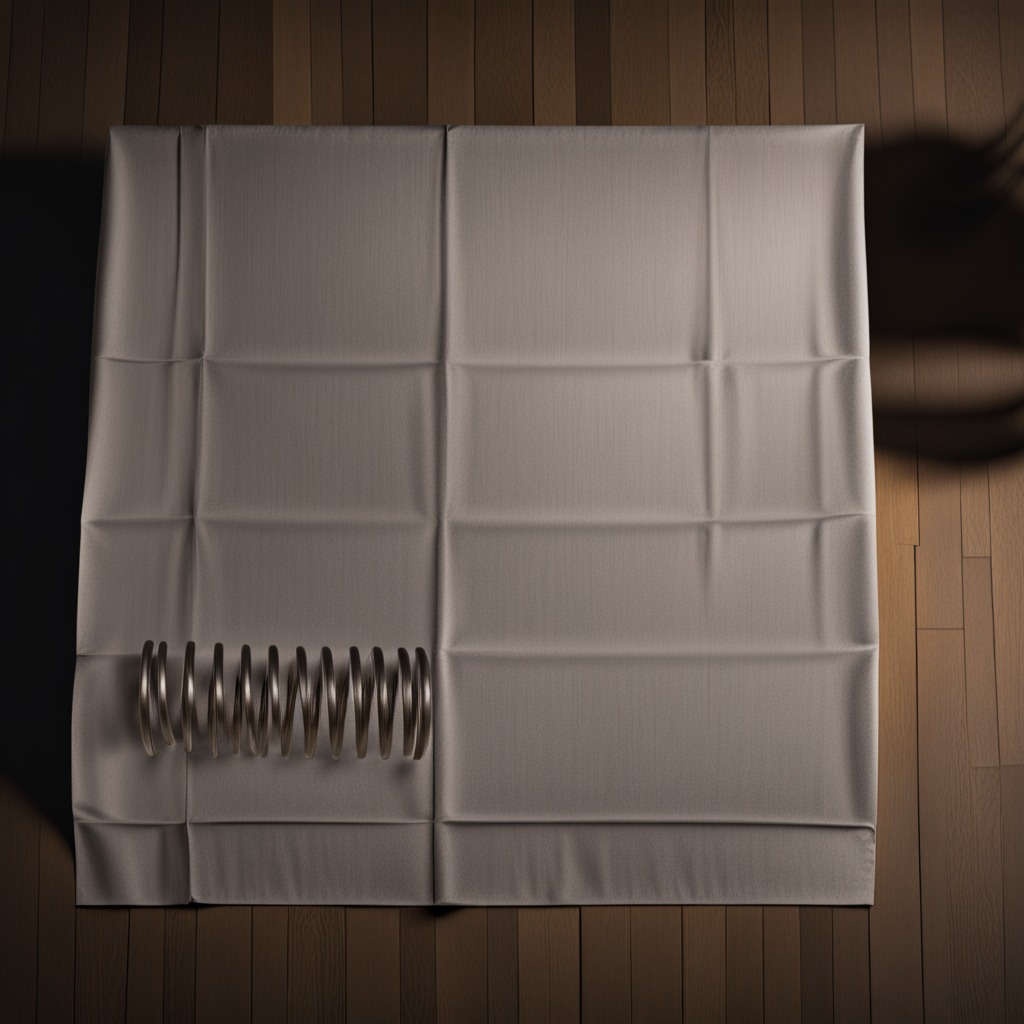
A coiled metal spring lies on the wooden table.